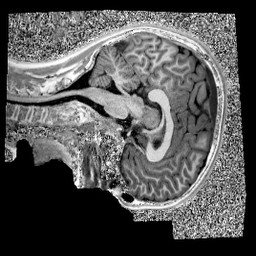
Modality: UNIT1
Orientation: sagittal
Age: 11
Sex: male
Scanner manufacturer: siemens
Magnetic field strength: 3 T
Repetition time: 4 s
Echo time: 0.00303 s